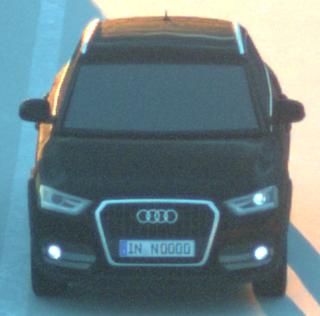
Make: Audi
Model: Q3 1.4 TFSI
Detailed model: Q3 (8U)
Model produced from: 2013/07
Model produced until: 2014/10
Doors: 5
Color: black
Road condition: dry road
Daytime: sunrise or sunset
Contrast: medium contrast